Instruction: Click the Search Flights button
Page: home
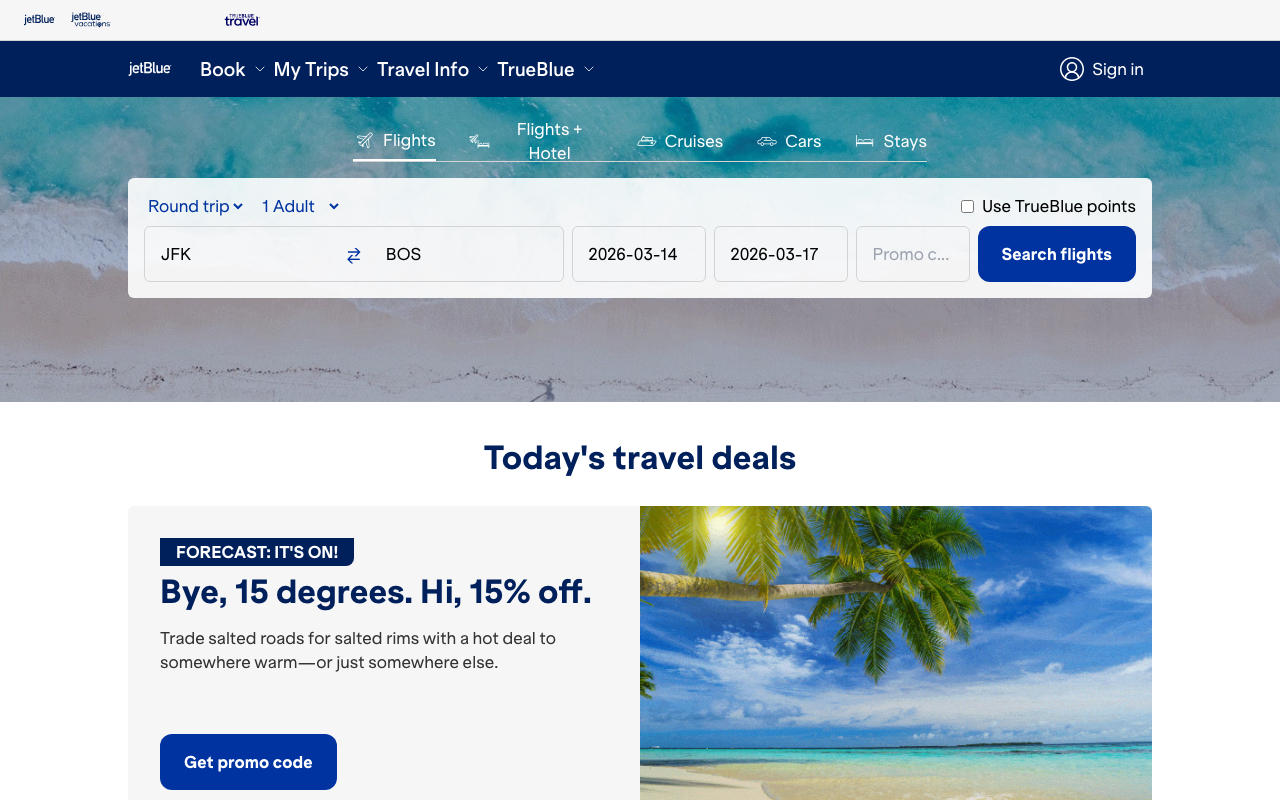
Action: click